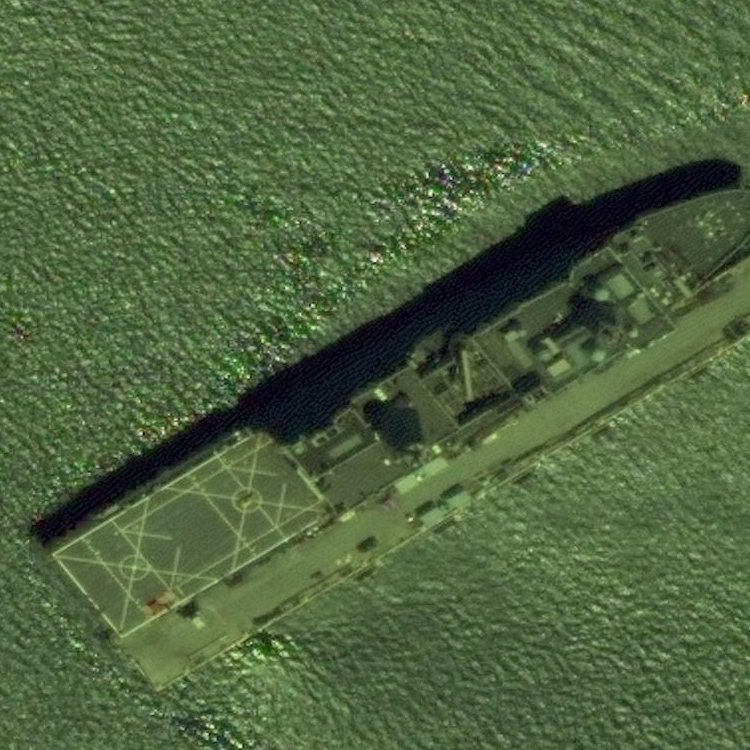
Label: Whitby_Island-class_dock_landing_ship